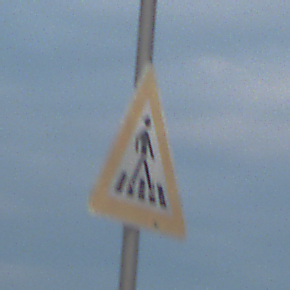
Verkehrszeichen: FussgaengerueberwegLinks
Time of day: SunriseSunset
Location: Outdoor (Nature)
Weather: PartlyCloudy
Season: NotSpecified
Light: Natural